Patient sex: M
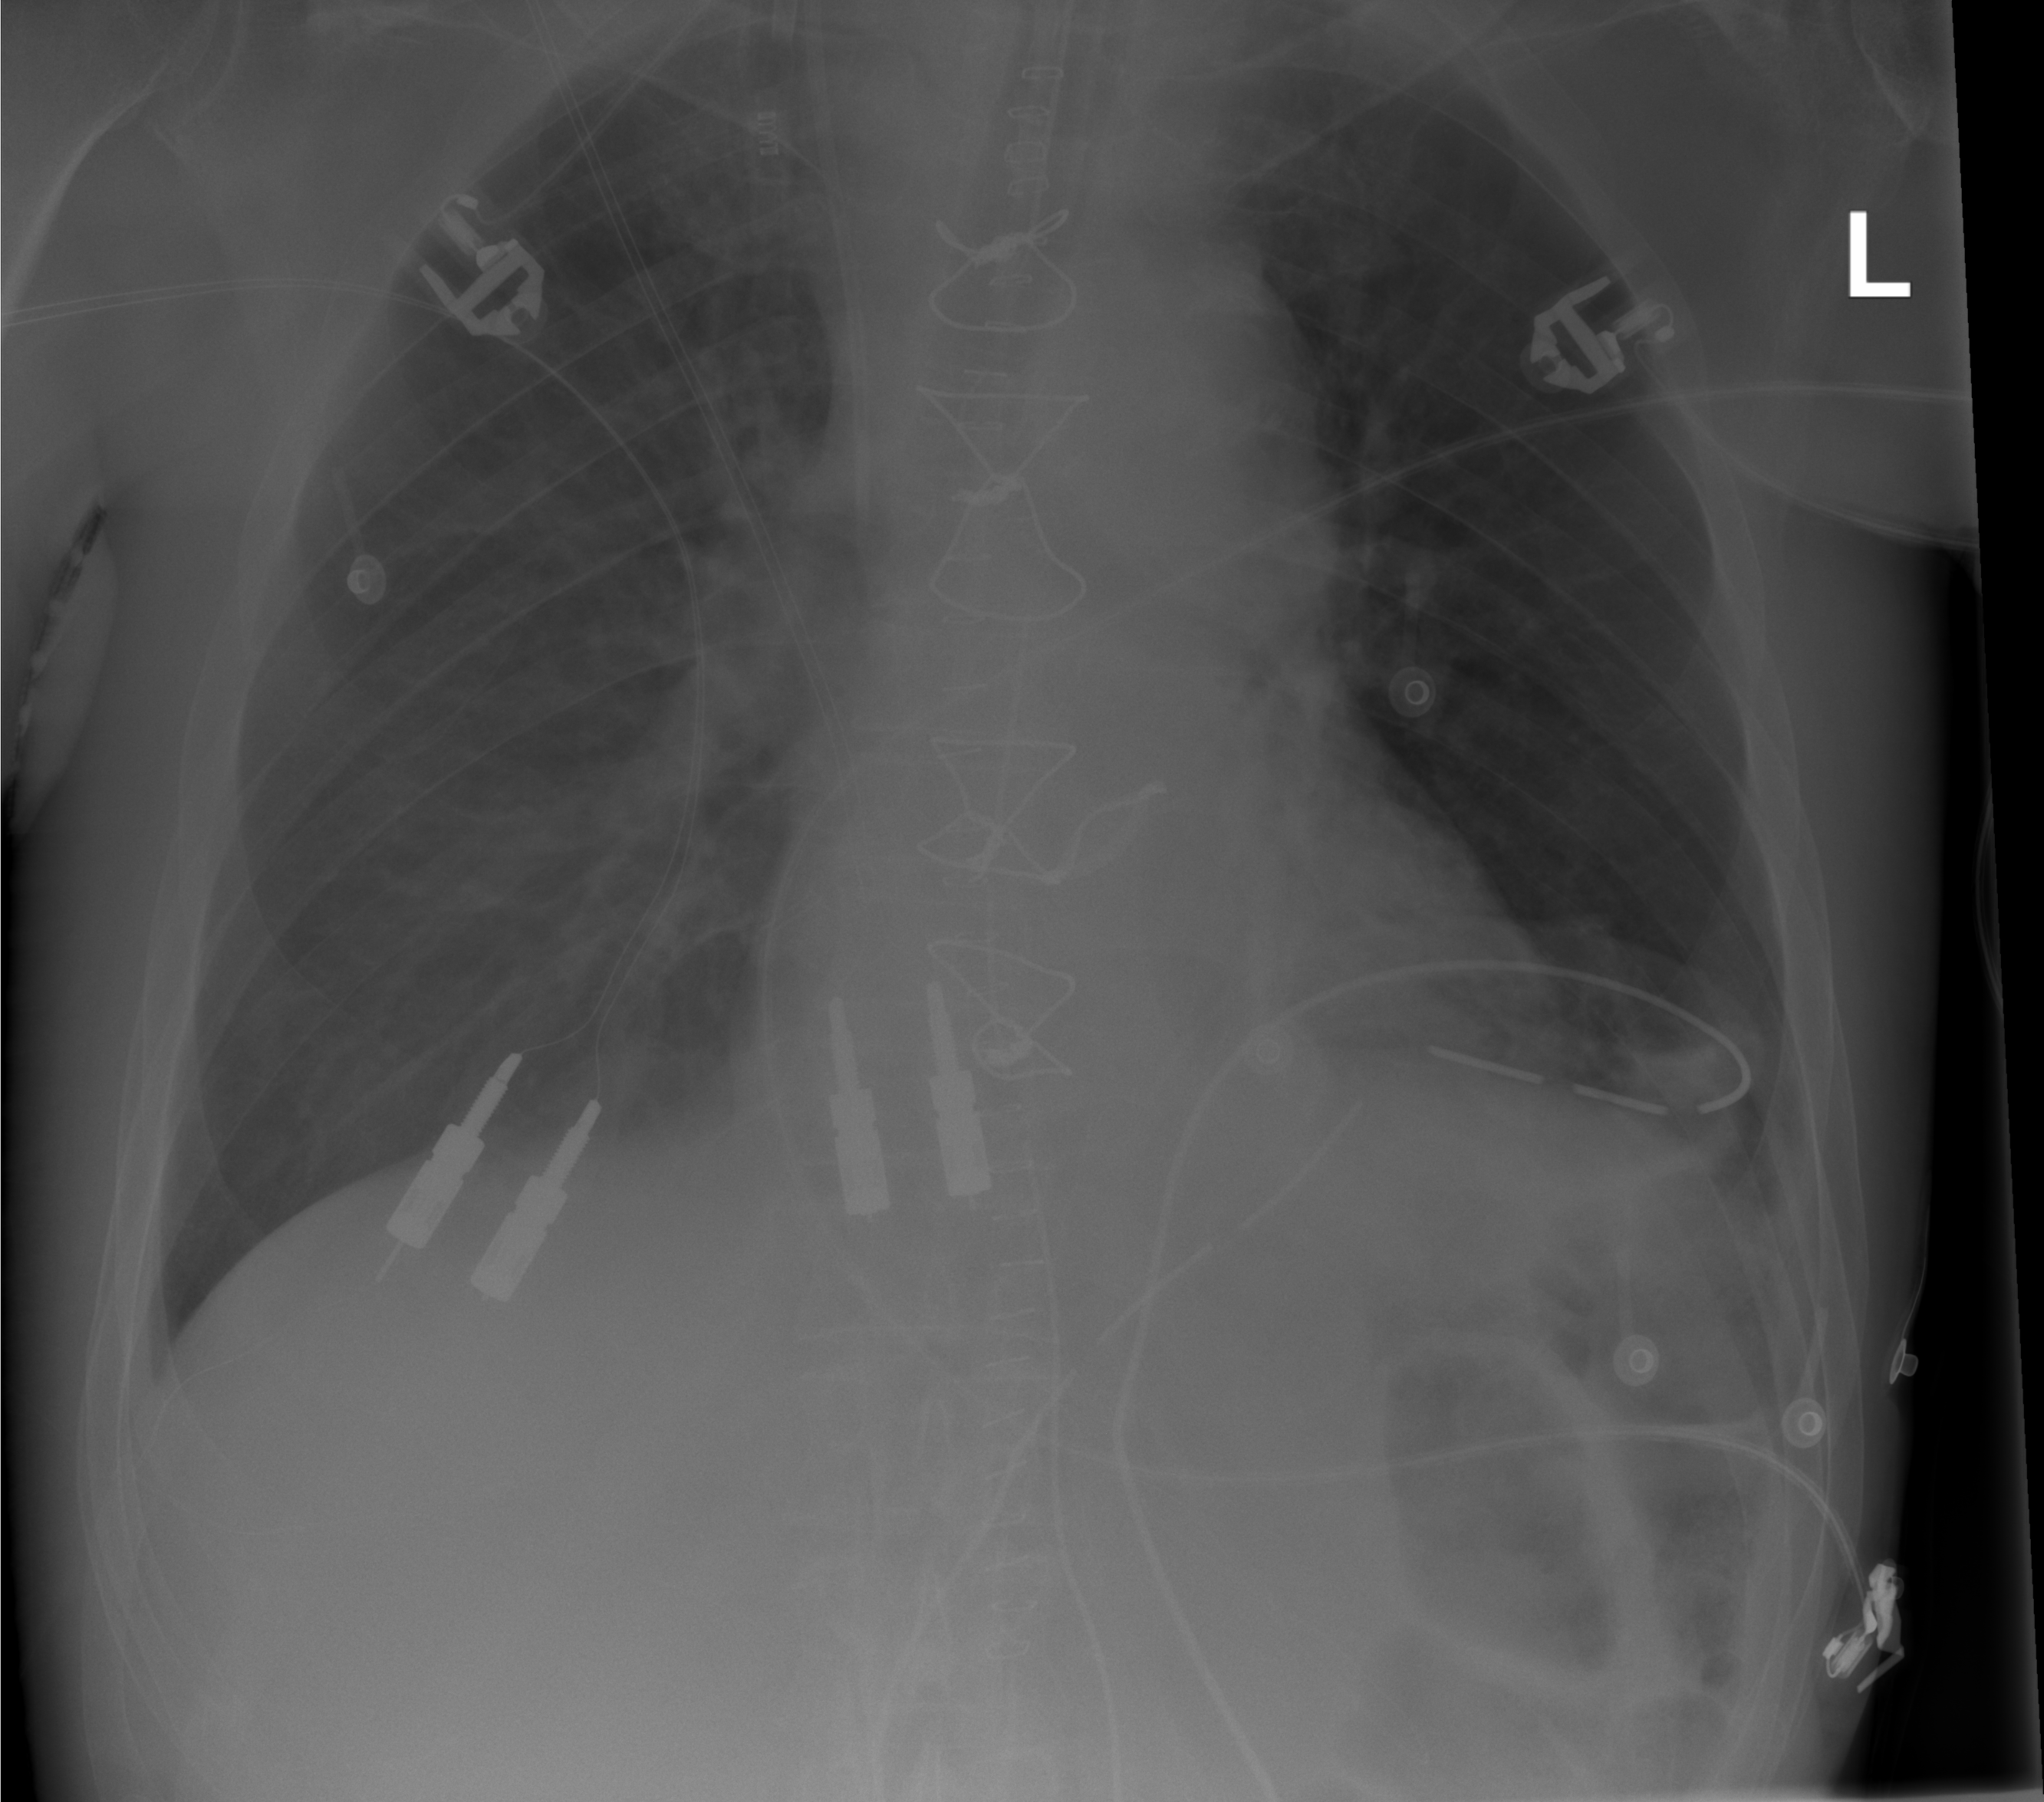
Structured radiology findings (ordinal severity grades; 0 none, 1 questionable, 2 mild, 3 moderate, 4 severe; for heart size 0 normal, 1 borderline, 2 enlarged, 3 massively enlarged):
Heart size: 0
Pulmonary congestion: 2
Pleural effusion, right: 0
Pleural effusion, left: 2
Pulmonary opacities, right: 2
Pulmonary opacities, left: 0
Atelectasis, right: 0
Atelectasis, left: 2